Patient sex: M
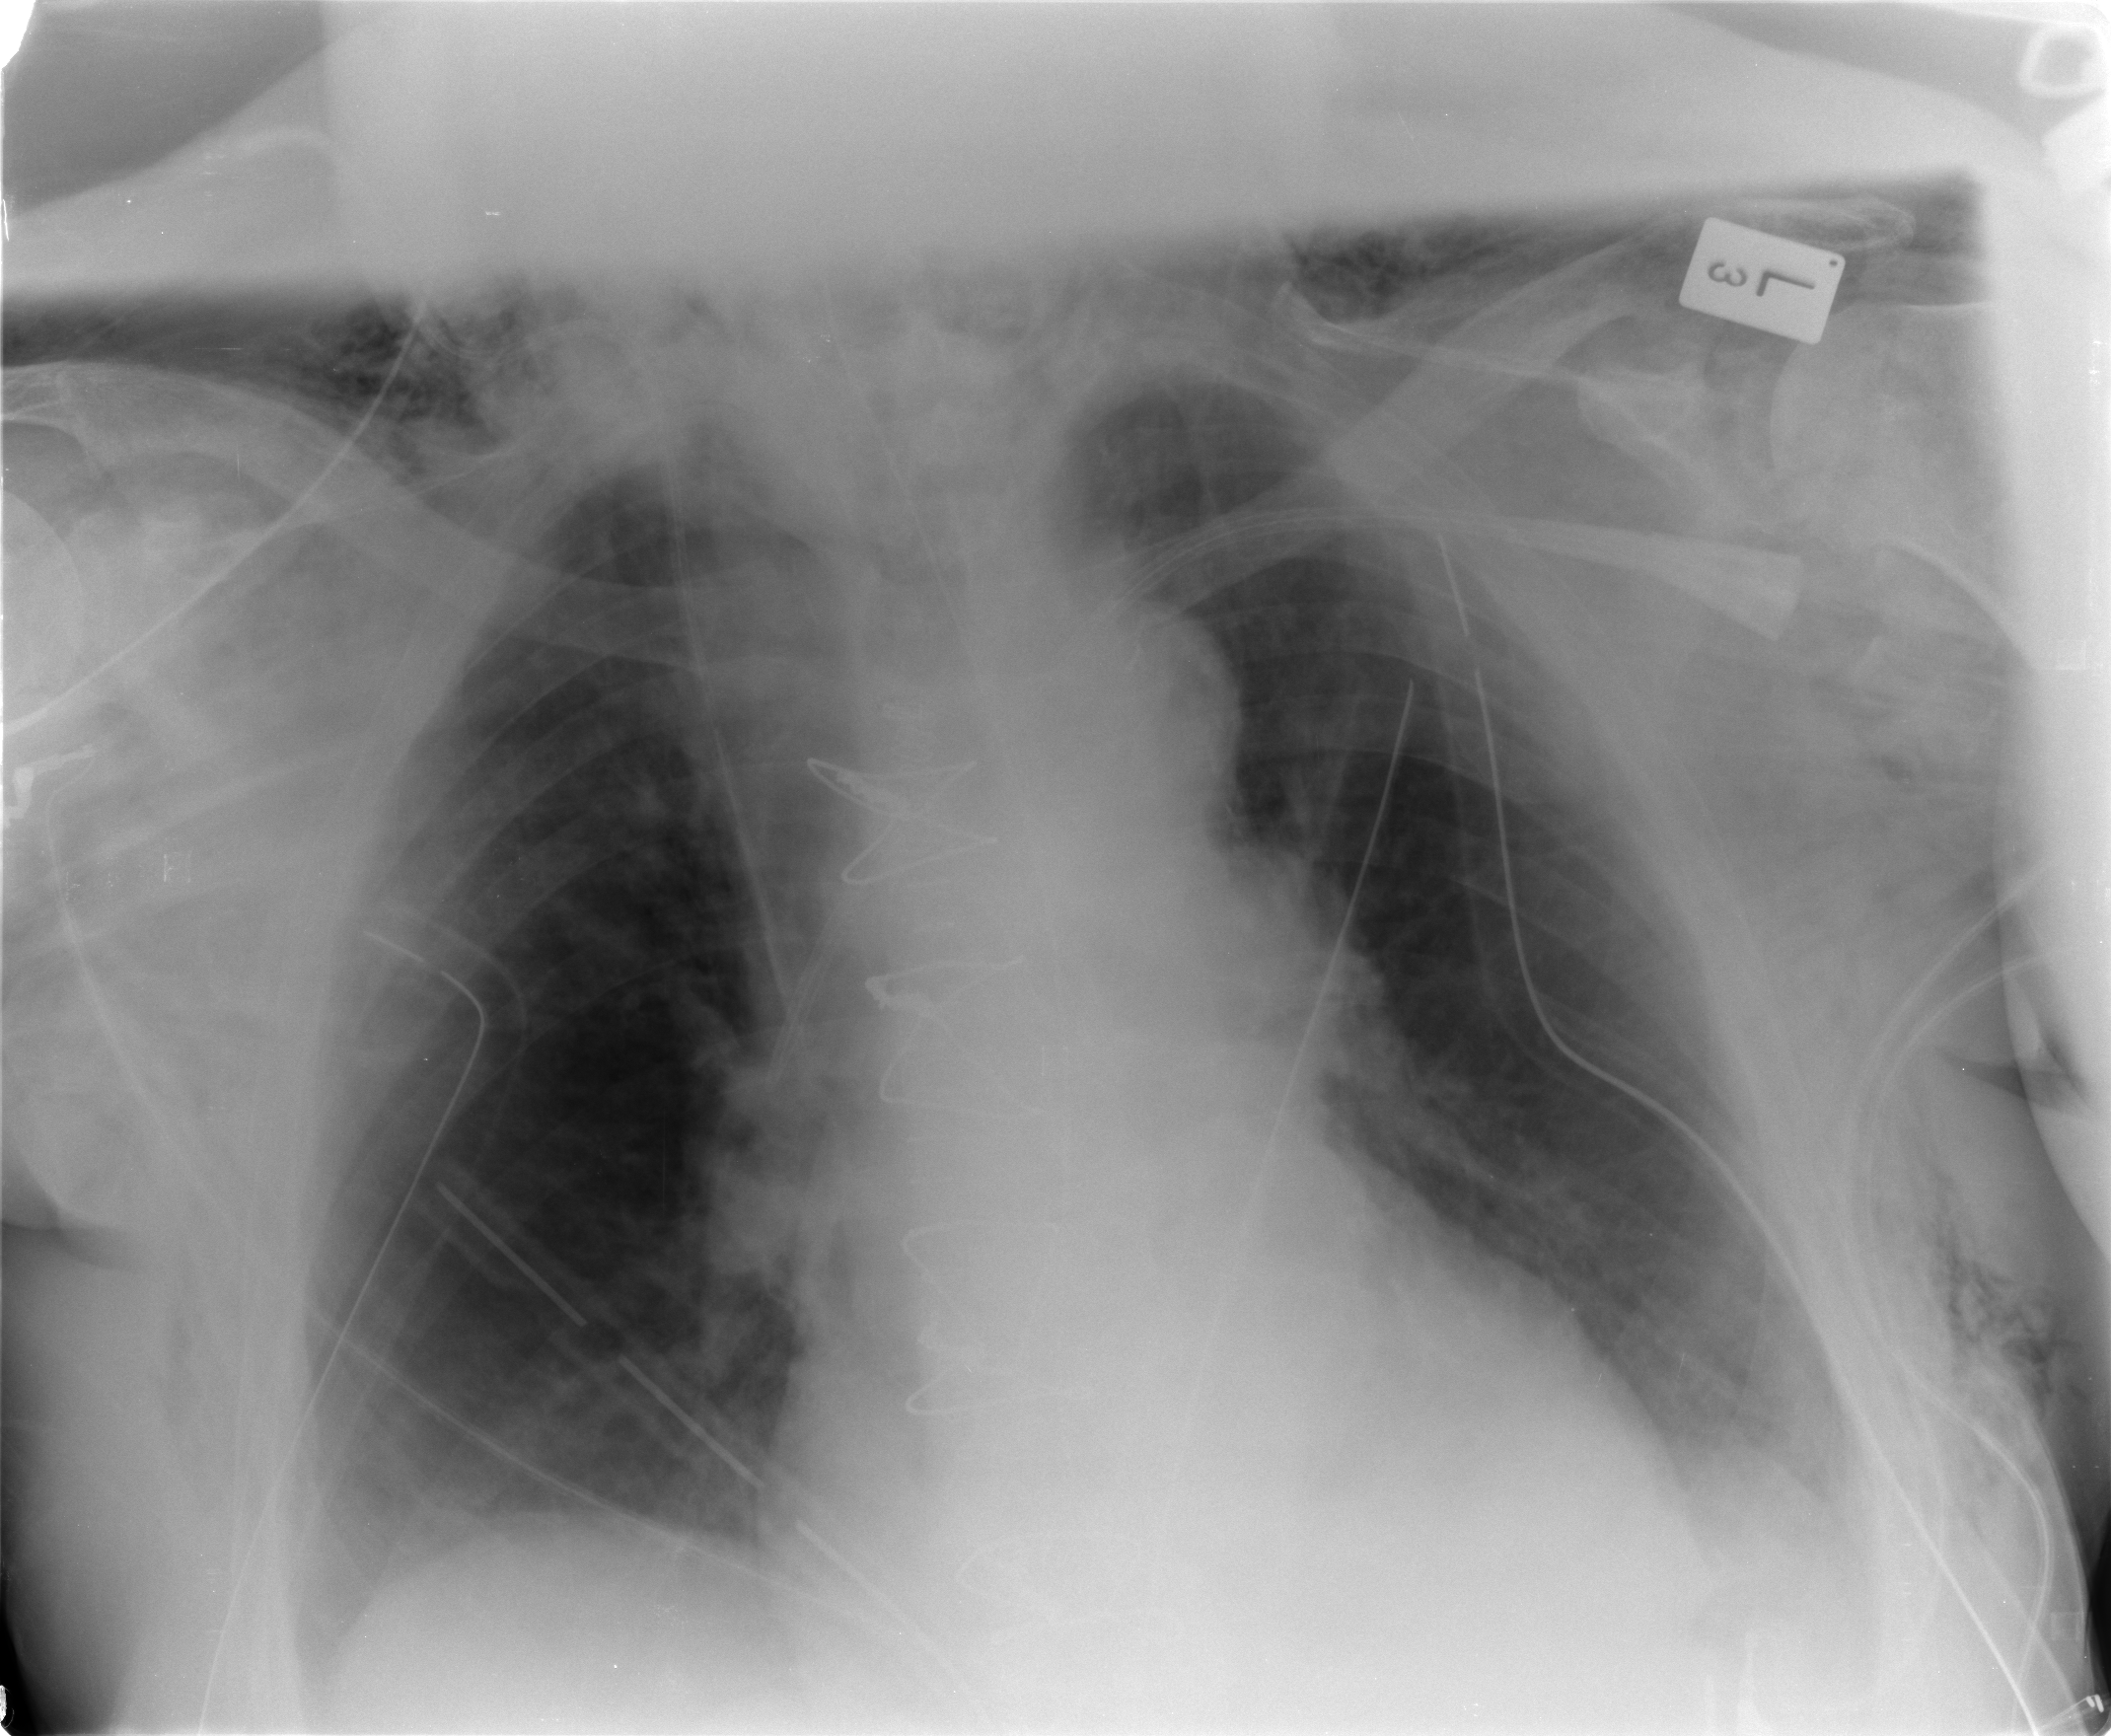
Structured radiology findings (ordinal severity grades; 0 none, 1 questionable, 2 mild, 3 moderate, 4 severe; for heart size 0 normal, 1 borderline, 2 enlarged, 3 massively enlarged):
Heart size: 0
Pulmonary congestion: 2
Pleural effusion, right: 2
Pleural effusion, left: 2
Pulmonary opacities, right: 0
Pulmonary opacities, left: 0
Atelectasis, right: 2
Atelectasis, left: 2